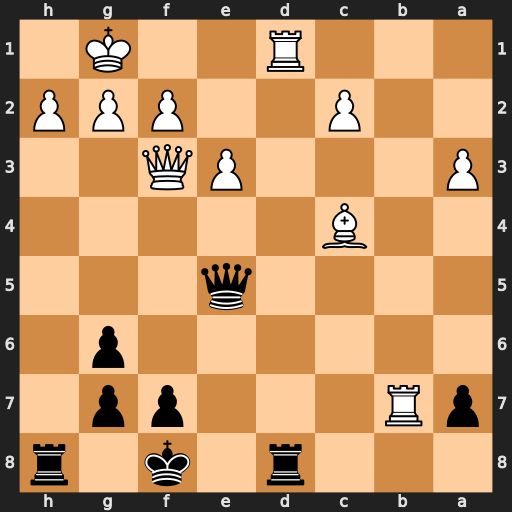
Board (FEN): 3r1k1r/pR3pp1/6p1/4q3/2B5/P3PQ2/2P2PPP/3R2K1
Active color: b
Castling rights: -
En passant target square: -
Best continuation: Qxh2+ Kf1 Qh1+ Ke2 Qxd1#